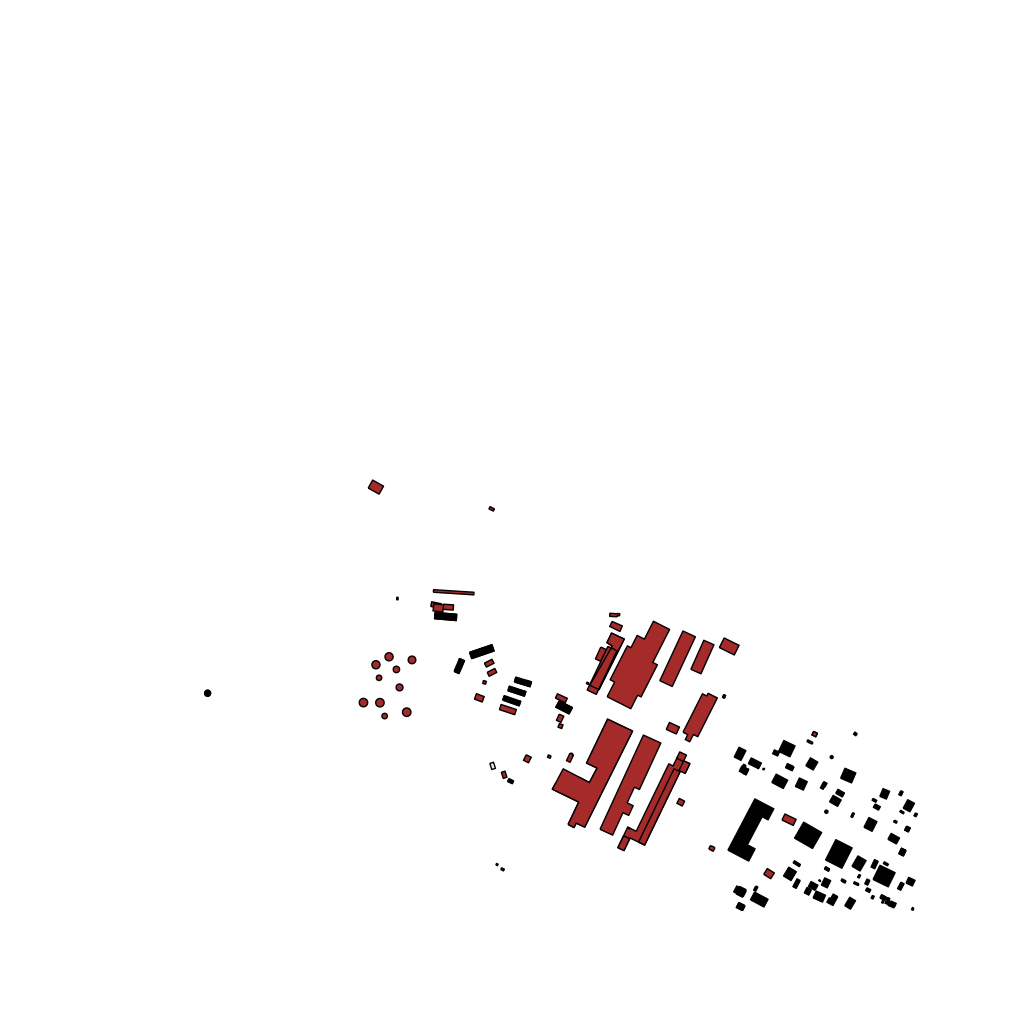
Tags: overhead vector_map, agriculture, industrial, recreation, residential, modern, individual_rise, low_rise, density_1, Building, Facility, Gas, 1.0 km²